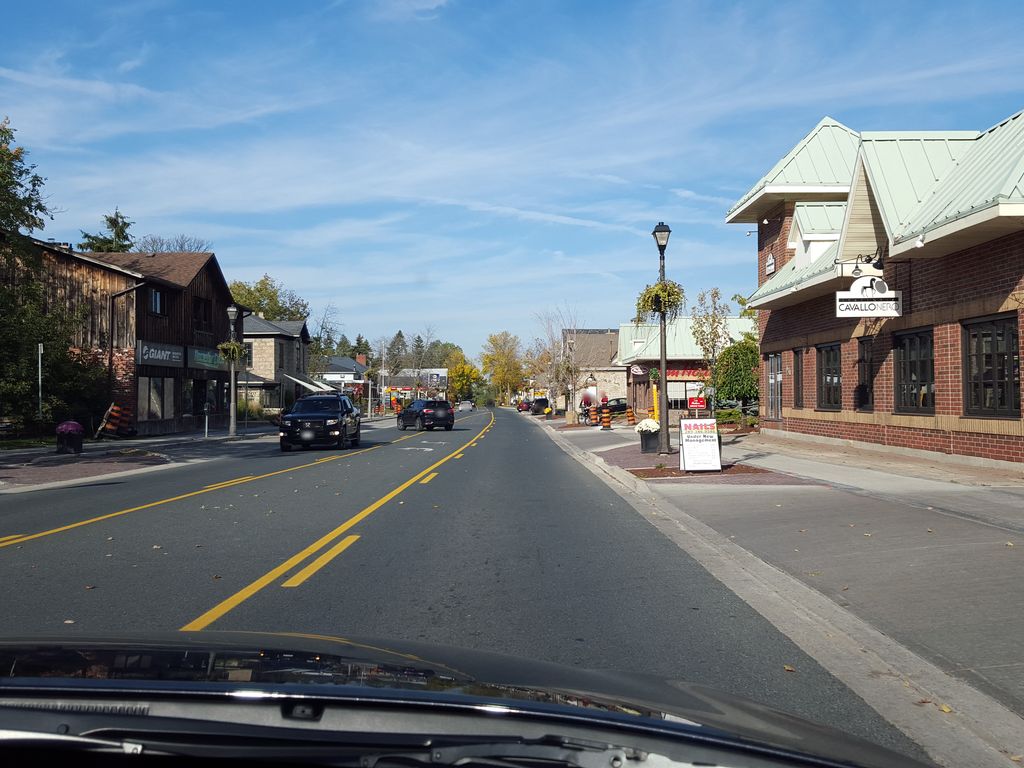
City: hamilton